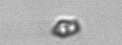
Label: Heterocapsa_rotundata